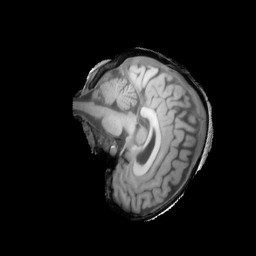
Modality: T1w
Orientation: sagittal
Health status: ill
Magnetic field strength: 3 T